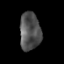
Tissue: prostate
Cell type: Myeloid cells
Senescence score: 0.2969
Nuclear area (px): 769
Mean DAPI intensity: 82.458